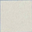
Piece: xx